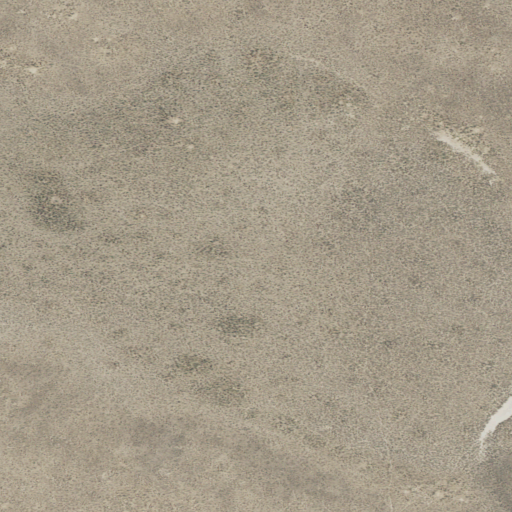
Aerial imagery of plain(s) in Oregon named Sandy Lake containing shrub and grassland